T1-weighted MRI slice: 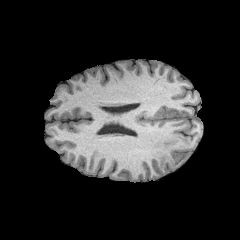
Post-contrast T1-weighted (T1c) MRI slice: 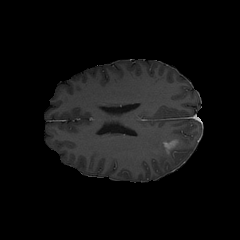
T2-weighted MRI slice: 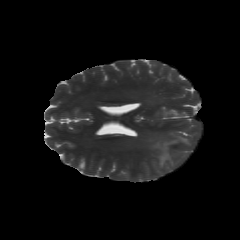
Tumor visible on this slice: yes